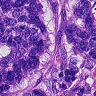
Metastatic tissue present: yes